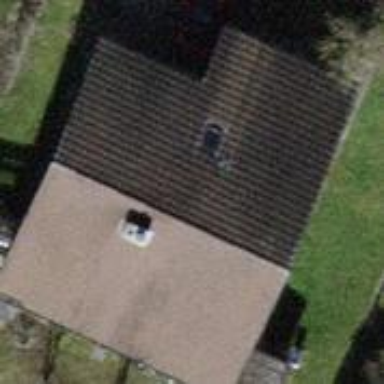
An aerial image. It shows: House with gabled roof. The roof extends across the building.